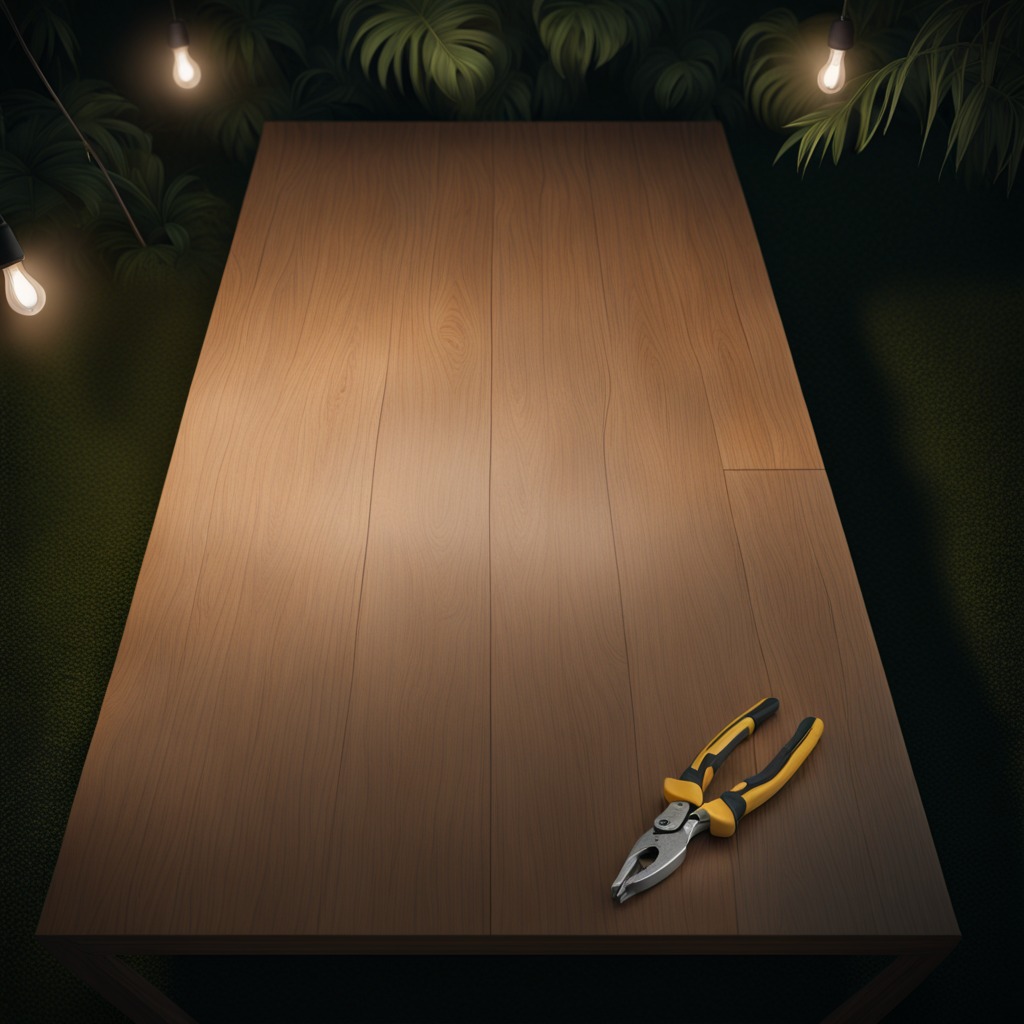
A plier is lying on a wooden table in a jungle field workshop tent at night.